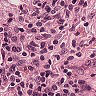
Metastatic tissue present: no